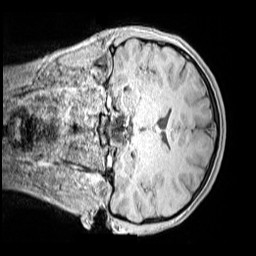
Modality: MP2RAGE
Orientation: coronal
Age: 13
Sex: female
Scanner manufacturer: siemens
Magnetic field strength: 3 T
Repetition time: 4 s
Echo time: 0.00299 s